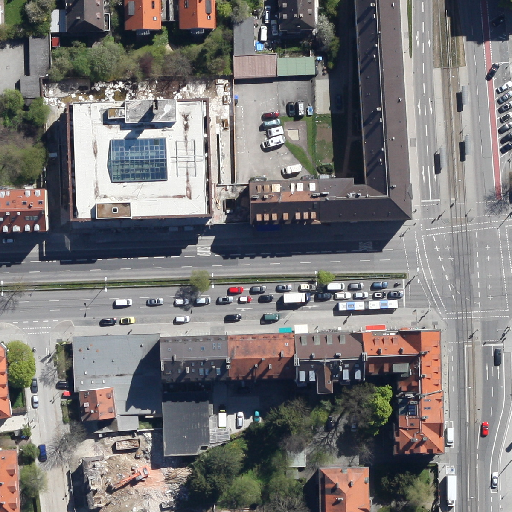
Referring expression: light-duty vehicle